Question: How do you customize the text in the lower-left hand corner in the Facebook Feed Dialog, as shown in the attachment? Or is that text part of the icon? If so, then where do you upload the icon in Facebook? Haven't had any luck finding directions.

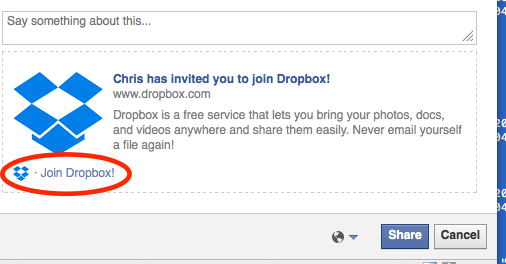
Answer: You just have to use 'actions' parameter in your Feed Dialog code to make such text appear below the icon as you have mentioned. Check out the feed dialog parameters <URL>
You have not mentioned anywhere in the question, which language are you using, but if you are using-
- Javascript SDK-'''
actions: {
name: 'Join dropbox',
link: 'http://url.com'
}
'''
- PHP SDK-'''
'actions' => json_encode( array(
'name' => 'Join dropbox',
'link' => 'http://url.com'
))
'''
Hope that helps! :)